Interaction volume radius: 10 \u00c5
Interaction volume height: 10 \u00c5
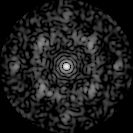
Disorder parameter: 0.6511